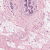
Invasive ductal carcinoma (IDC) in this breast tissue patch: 0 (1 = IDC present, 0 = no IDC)